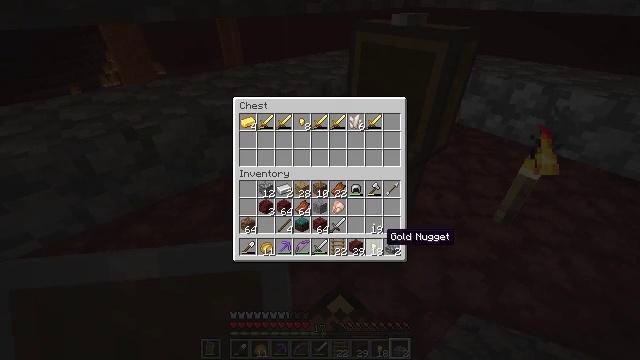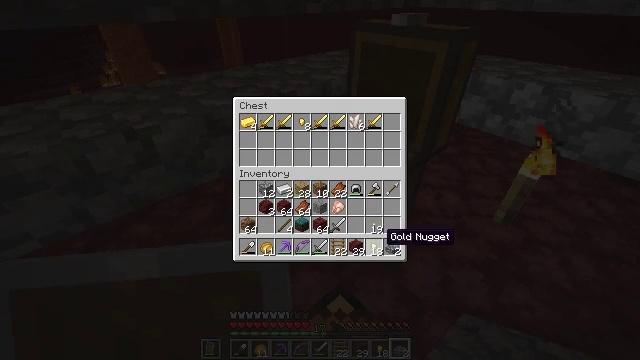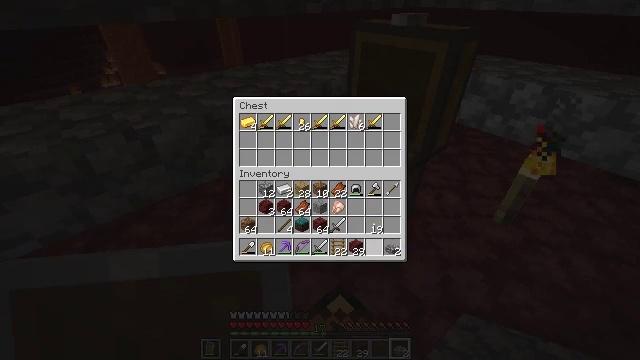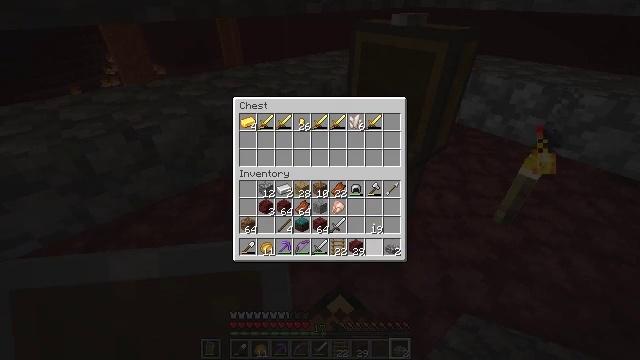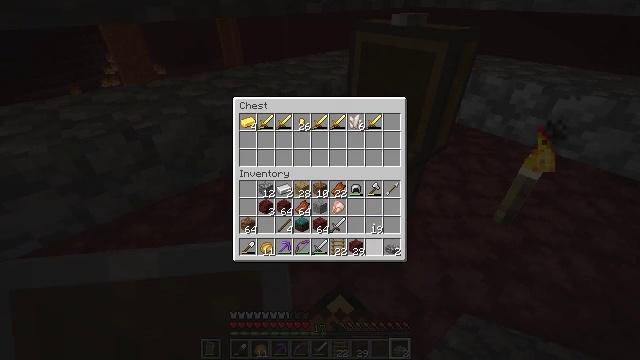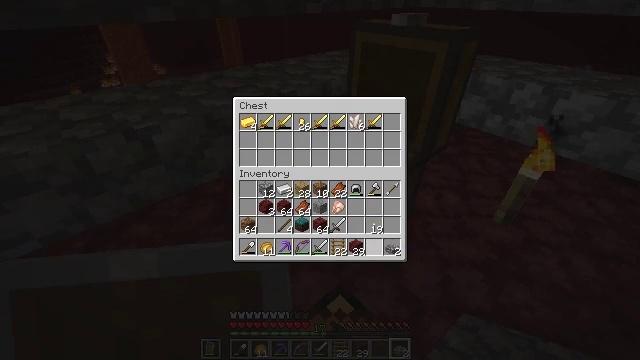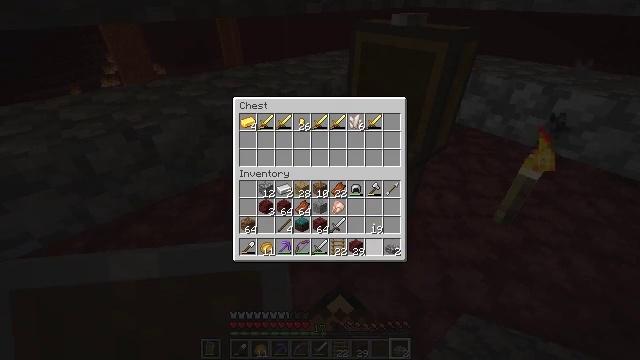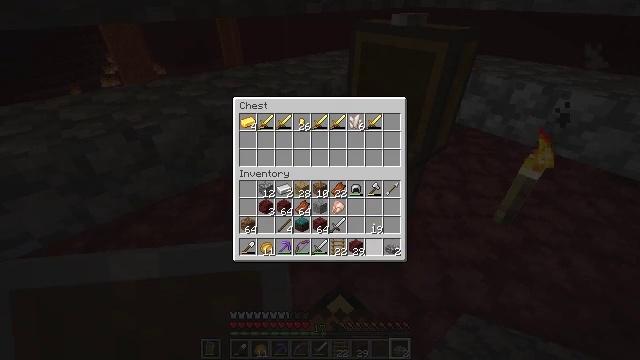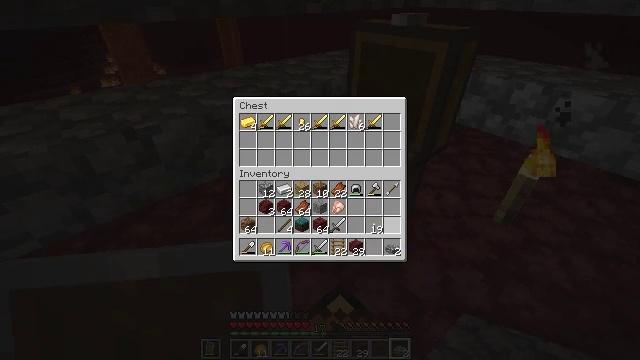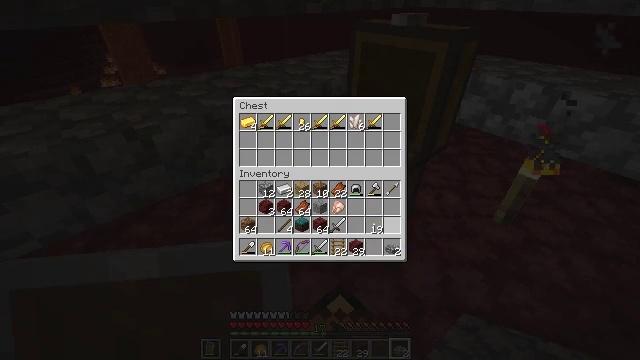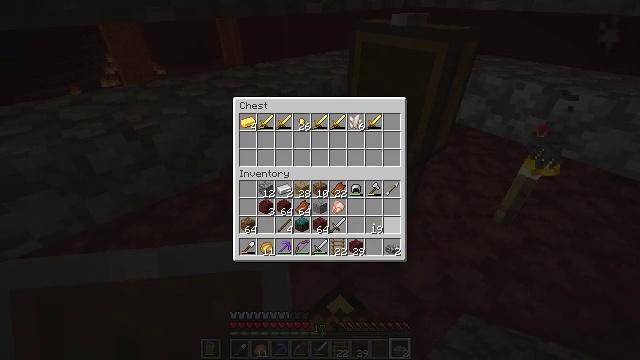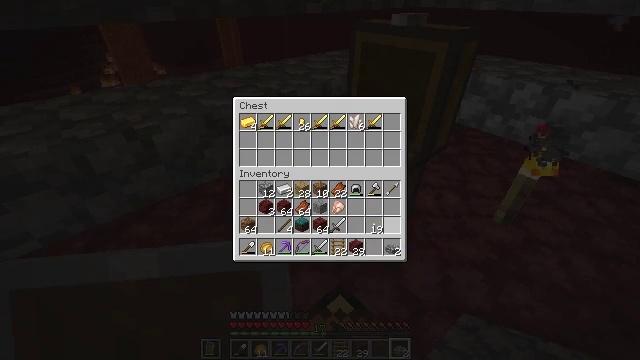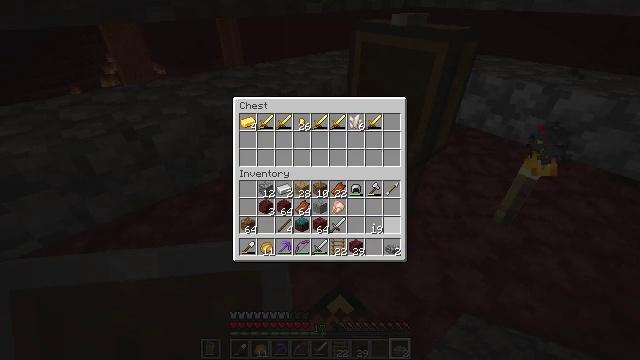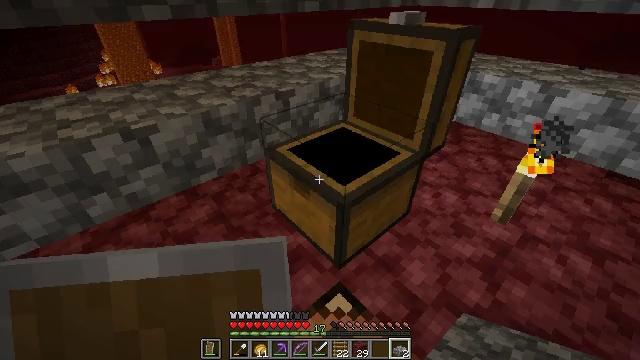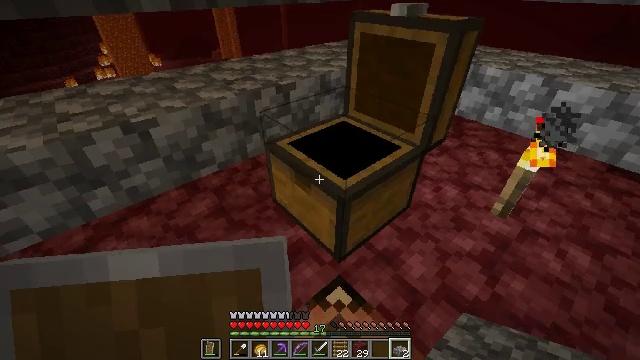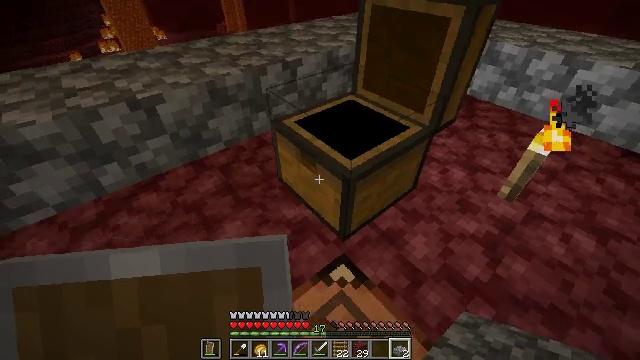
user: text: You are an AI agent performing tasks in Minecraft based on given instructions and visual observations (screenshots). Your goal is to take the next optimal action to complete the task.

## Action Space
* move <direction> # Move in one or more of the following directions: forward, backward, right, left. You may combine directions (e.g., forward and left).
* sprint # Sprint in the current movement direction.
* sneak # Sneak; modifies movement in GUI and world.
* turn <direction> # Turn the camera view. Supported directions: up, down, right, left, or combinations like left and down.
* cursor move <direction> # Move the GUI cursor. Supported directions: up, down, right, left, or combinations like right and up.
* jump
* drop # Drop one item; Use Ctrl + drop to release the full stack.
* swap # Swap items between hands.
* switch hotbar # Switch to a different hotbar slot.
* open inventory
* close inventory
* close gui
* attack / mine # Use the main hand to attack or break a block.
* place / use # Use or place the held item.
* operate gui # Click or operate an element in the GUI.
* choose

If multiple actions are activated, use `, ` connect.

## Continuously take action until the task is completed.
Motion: motion action
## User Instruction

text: Attack the cobblestone slab to gather it.
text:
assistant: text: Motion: sneak
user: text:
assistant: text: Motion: sneak, use / place
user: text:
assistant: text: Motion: sneak, use / place
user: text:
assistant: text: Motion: sneak, use / place
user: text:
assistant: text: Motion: sneak
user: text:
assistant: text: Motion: sneak
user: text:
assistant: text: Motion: sneak
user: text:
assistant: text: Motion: sneak, turn up
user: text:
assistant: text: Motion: sneak, turn up
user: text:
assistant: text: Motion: sneak
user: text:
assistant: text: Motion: sneak
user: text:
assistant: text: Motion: no_op
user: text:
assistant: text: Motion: open inventory
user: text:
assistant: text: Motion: turn down, open inventory
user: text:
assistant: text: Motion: turn left and down, open inventory
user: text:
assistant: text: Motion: turn left and up, open inventory
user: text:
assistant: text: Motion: turn left and up
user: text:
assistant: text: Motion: turn left and up
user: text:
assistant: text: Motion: turn left and up
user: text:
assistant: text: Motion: turn left and up
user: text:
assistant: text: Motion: turn left and up
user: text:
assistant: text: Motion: turn left and up
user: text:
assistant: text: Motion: turn left and up
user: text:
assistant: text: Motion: turn left
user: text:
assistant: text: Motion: turn left
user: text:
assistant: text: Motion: turn left
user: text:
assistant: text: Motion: sneak, turn left
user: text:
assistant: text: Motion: sneak, turn left
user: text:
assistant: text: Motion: sneak
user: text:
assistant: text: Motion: move forward, sneak